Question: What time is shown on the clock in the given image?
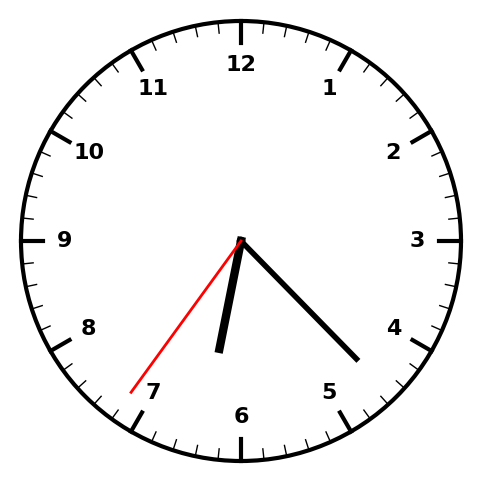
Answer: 06:22:36